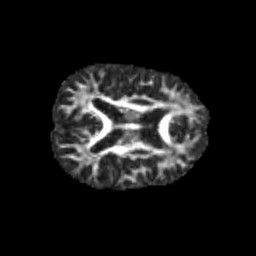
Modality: FA
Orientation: axial
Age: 13
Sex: female
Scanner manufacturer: siemens
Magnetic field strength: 3 T
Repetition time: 3.8 s
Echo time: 0.07 s